Question: I used component to display directory structure in a JSP page. I have maintained parent and child folder relationship in a database table. Example DB table looks as below.

When i pass 7 as PARENT_FOLDER_ID to the table i get 87 and 587 as it's sub-folders. Again 87 and 587 contains 6067 and 12704 as their sub-folders. This example only has 2 level relationship.
I need to traverse this relationship until How to achieve this traversing process in java. Please help me to find the solution.
Thank you.
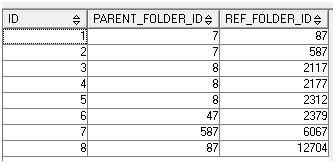
Answer: '''
public void processChilds(int parentID) {
List childs=selectChilds(parentID);//call method which return list of sub folders of the parameter
for(int i=0;i<childs.size();i++) {
processChilds(childs.get(i));//call processChilds() for each child
}
}
'''
And Implement the selectChilds(int parentID) as your requirement and that must return list of sub folders.